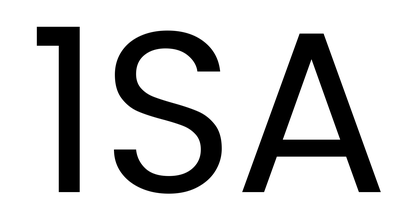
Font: Poppins-Regular